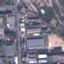
Label: Industrial